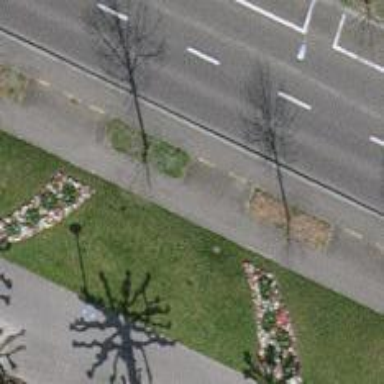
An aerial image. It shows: Tree-lined avenue.